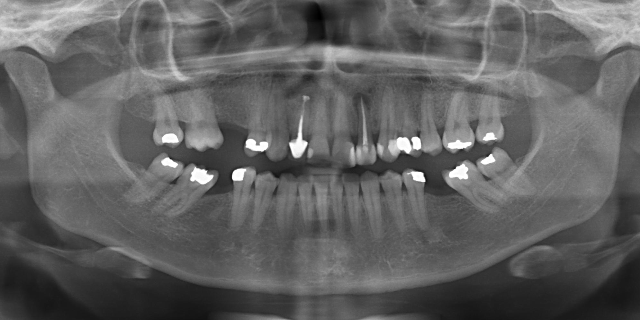
adult